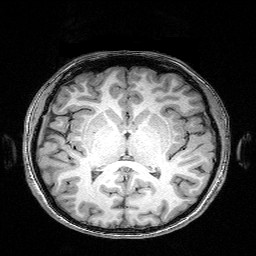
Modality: T1w
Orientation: coronal
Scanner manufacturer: siemens
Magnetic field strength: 3 T
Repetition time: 2.25 s
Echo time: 0.00418 s